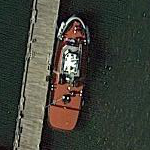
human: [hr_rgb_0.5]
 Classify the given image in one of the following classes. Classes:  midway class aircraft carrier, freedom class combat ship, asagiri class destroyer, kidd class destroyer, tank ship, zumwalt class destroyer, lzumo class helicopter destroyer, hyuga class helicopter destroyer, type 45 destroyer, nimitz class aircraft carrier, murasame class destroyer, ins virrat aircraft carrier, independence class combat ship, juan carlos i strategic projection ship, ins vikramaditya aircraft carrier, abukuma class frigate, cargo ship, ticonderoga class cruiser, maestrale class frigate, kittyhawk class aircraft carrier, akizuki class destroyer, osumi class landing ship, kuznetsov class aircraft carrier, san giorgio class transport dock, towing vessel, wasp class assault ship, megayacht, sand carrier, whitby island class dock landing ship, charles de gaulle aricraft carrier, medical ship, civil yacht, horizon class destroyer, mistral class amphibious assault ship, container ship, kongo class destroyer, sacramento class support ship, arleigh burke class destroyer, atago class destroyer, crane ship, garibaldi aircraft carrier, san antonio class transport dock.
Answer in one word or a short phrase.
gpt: Towing vessel